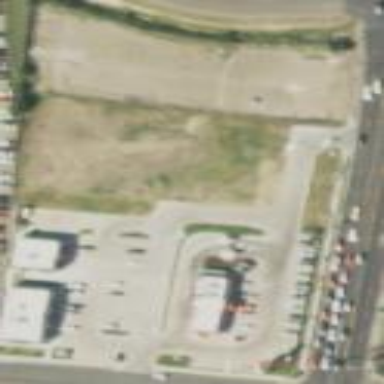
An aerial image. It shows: Retail area.